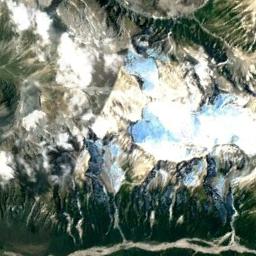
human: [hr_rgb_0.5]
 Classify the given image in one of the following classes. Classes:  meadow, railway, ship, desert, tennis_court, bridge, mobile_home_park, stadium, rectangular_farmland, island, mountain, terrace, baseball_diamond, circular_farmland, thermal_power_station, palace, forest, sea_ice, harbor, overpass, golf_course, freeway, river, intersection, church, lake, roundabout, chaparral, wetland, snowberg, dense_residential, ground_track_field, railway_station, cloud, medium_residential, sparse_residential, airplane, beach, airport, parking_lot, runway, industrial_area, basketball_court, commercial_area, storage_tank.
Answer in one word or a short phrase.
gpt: snowberg